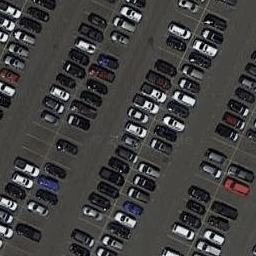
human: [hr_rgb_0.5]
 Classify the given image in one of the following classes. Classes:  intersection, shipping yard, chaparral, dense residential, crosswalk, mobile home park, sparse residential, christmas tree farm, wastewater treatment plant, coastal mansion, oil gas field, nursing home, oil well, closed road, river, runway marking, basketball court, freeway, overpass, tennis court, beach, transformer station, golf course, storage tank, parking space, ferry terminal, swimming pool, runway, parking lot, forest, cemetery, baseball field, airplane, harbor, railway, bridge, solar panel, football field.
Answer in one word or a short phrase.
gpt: parking lot